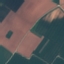
Label: AnnualCrop